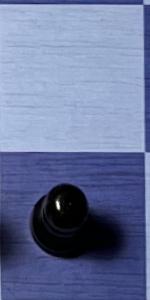
Label: Pawn_Black